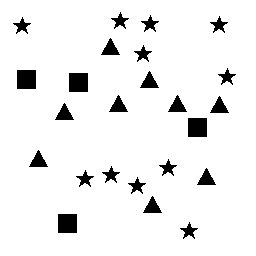
Squares: 4
Triangles: 9
Stars: 11
Total shapes: 24